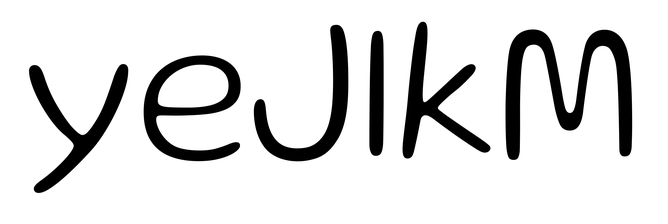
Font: Gluten_ExtraLight